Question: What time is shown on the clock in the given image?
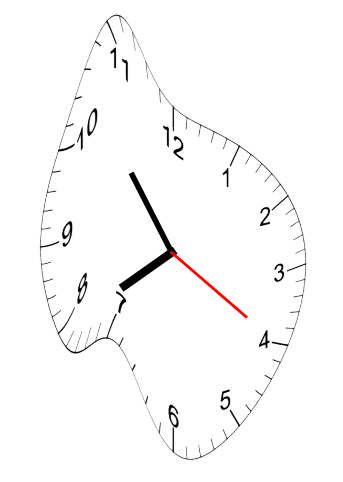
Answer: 07:53:20